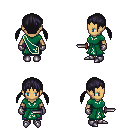
a pixel art fantasy rpg character, female body template, human, tanned skin, sash dress, magenta pants, raven twin-tailed hairstyle, metal gloves, metal boots, dagger, four views (front, back, left, right), 2x2 character sprite sheet, small pixel art, hard edges, no anti-aliasing